【题型】证明题　【知识点】平面几何　【难度】medium
已知：如图, 在正方形 $ABCD$ 中, 点 $E, F$ 分别在边 $AB, CD$ 上, 且 $AF = CE$。对角线 $BD$ 分别交 $EC$, $AF$ 于点 $M, N$, 联结 $AM, CN$。

(1) 证明：四边形 $AMCN$ 是菱形；

(2) 过点 $C$ 作 $CP \perp CE$ 交 $BD$ 的延长线于点 $P$, 如果 $CM^2 = MN \cdot NB$, 求证：
$\frac{NC}{NP} = \frac{PD}{PC}$。
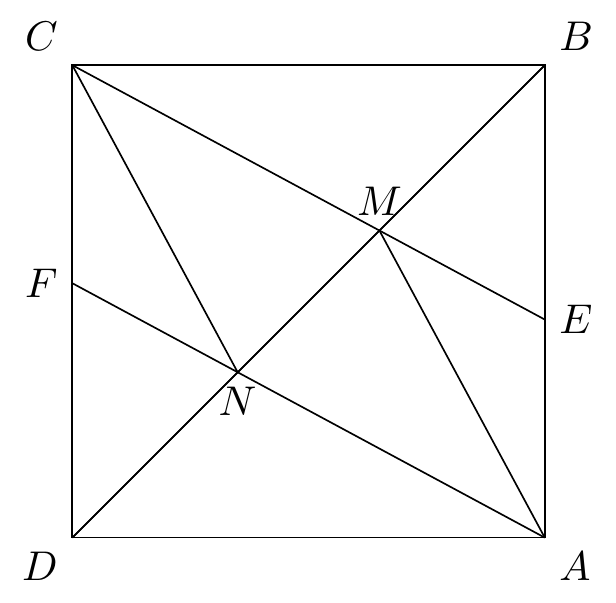
【解答】
解：(1)证明：联结 $AC$,

$\because$ 四边形 $ABCD$ 是正方形,

$\therefore AB // CD$, $AD // BC$, $AB = CD = BC = AD$, $AC \perp BD$,

$\because AF = CE$,

$\therefore \triangle BEC \cong \triangle DFA (HL)$,

$\therefore BE = FD$, $\angle BCM = \angle DAN$,

$\therefore AE = CF$,

$\therefore$ 四边形 $AECF$ 是平行四边形,

$\therefore AF // CE$,

$\because AD // BC$,

$\therefore \angle ADB = \angle CBD$,

$\therefore \triangle CBM \cong \triangle ADN (ASA)$,

$\therefore CM = AN$,

$\therefore$ 四边形 $AMCN$ 是平行四边形,

又 $\because AC \perp BD$, 即 $AC \perp MN$,

$\therefore$ 平行四边形 $AMCN$ 是菱形；

(2)证明：$\because$ 四边形 $ABCD$ 是正方形, $BD$ 是对角线,

$\therefore \angle CDB = \angle CBD = 45^\circ$, $\angle BCD = 90^\circ$,

由(1)得四边形 $AMCN$ 是菱形,

$\therefore CM = CN$, 则 $\angle CNM = \angle CMN$,

$\therefore \angle CND = \angle CMB$,

$\therefore \triangle CND \cong \triangle CMB$,

$\therefore \angle DCN = \angle BCM$,

$\because CM^2 = MN \cdot NB$,

$\therefore CN^2 = MN \cdot NB$,

$\therefore \frac{CN}{MN} = \frac{NB}{CN}$,

$\because \angle CNM = \angle BNC$,

$\therefore \triangle CNM \sim \triangle BNC$,

$\therefore \angle NCM = \angle NBC = 45^\circ$,

$\because CP \perp CE$, 则 $\angle PCE = 90^\circ$,

$\therefore \angle PCN = \angle CDN = 45^\circ$,

$\because \angle CND = \angle PNC$,

$\therefore \triangle NCD \sim \triangle NPC$,

$\therefore \frac{CN}{PN} = \frac{CD}{PC}$, $\angle DCN = \angle P$,

$\because \angle BCM + \angle DCM = \angle DCM + \angle DCP = 90^\circ$, $\angle DCN = \angle BCM$,

$\therefore \angle BCM = \angle DCN = \angle DCP = \angle P$,

$\therefore CD = DP$,

$\therefore \frac{CN}{PN} = \frac{DP}{PC}$。
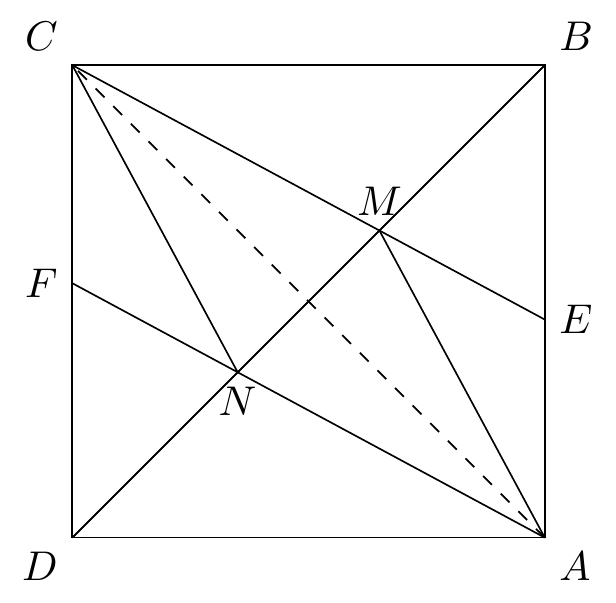
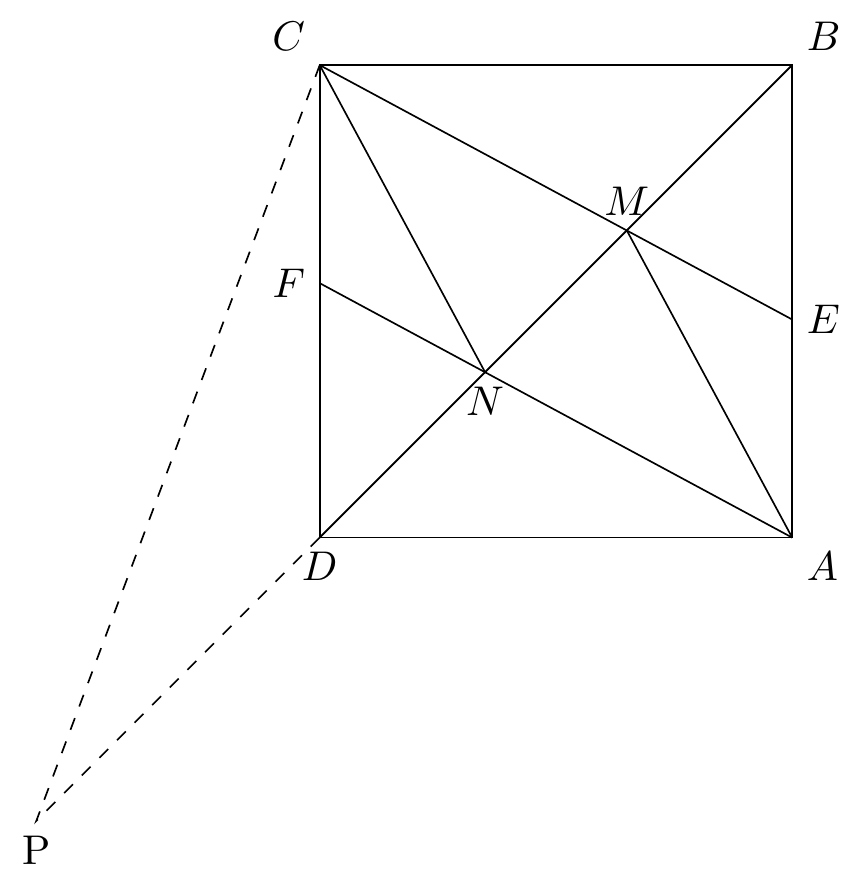